Question: I have a 'div' and I want center it on the screen with , but it does not work, it's weired because I centered other 'divs' with same method.

'''
#textLinks
{
text-align:center;
}
'''
'''
$('#textLinks').css({
position: 'absolute',
left: ($(window).width()/2 - $('#textLinks').outerWidth()/2),
top: ($(window).height()/2 + $('#ShapesWrapper').outerHeight()/2)
});
'''
link: <URL>
: <URL>
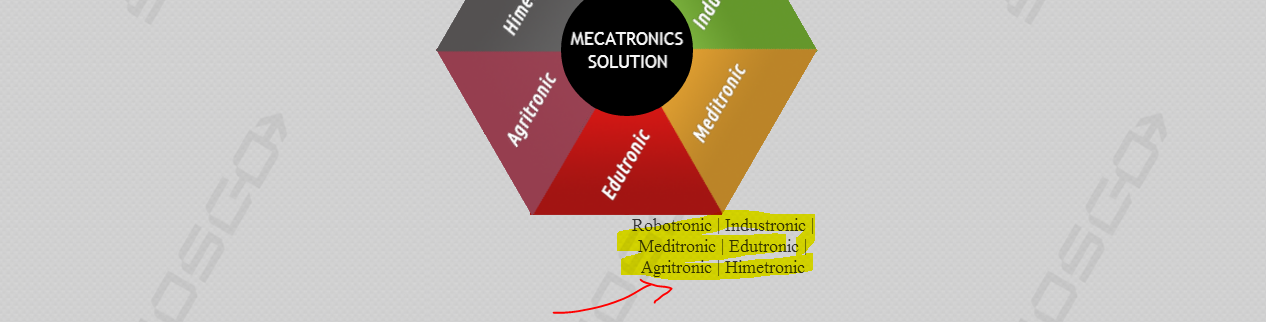
Answer: Remove these lines from your jQuery:
'''
$('[id^=text]').css('width', x * 2 + 'px');
$('[id^=text]').css('margin-left', initX + 'px');
'''
<URL>
Or if you want to keep the div narrow, leave in the '$('[id^=text]').css('width', x * 2 + 'px');'
UPDATE: even easier solution seems to be to change this line:
'''
$('[id^=text]').css('margin-left', initX + 'px');
'''
to this:
'''
$('[id^=text]').not('#textLinks').css('margin-left', initX + 'px');
'''
<URL>